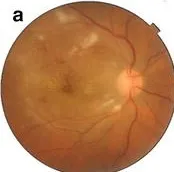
A; Fundus photo of right eye with white fluffy lesions suggestive of retinitis in the superior and inferior temporal arcades with macular star.
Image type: ophthalmic_imaging (fundus_photograph)